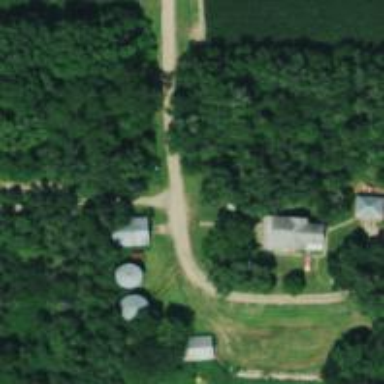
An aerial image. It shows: Driveway leading to service road.